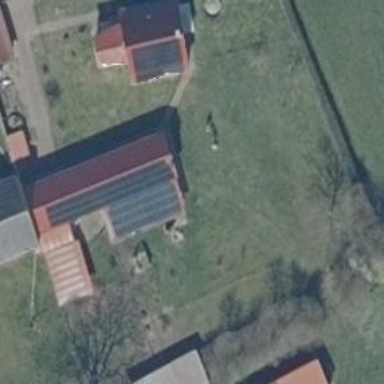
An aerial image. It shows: Solar photovoltaic panel generator producing electricity as small installation.